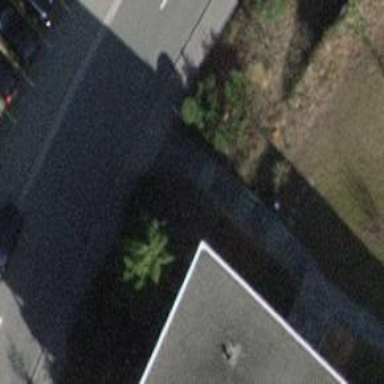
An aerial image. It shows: Set of concrete steps.